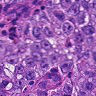
Metastatic tissue present: yes